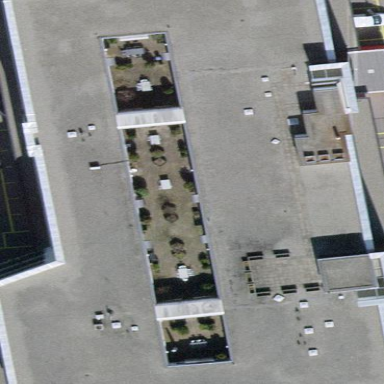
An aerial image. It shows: Commercial building.